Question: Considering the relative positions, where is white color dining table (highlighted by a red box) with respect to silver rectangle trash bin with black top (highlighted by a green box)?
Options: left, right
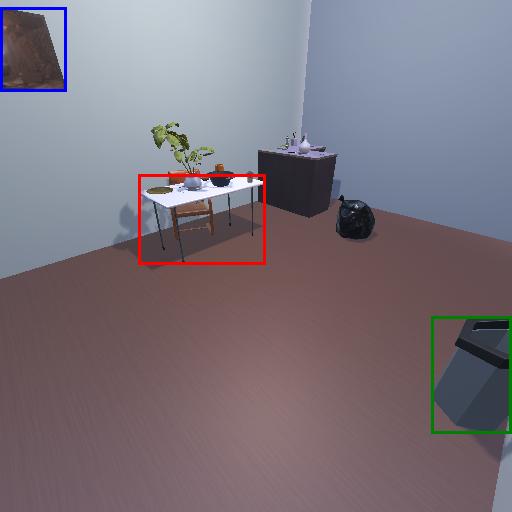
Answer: left